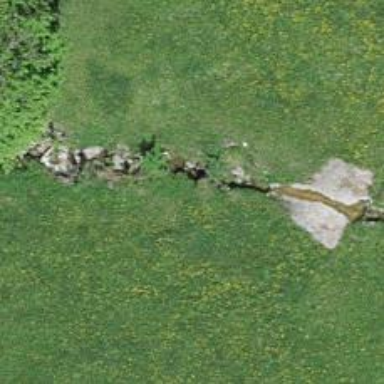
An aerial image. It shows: Ditch in the surroundings.